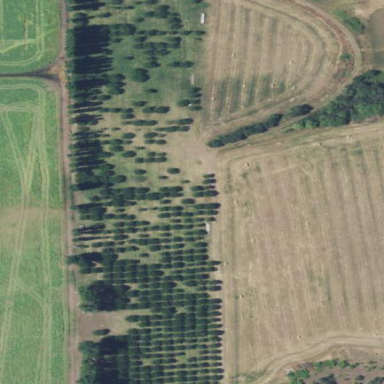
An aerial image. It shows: Orchard.